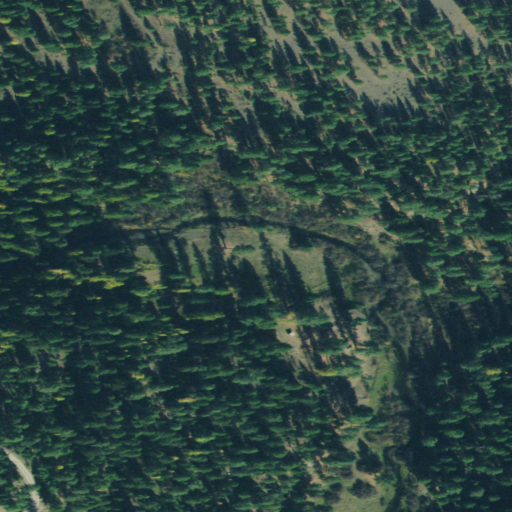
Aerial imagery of plain(s) in Montana named Lozeau Flats containing evergreen forest, shrub, and open development